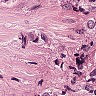
Metastatic tissue present: yes